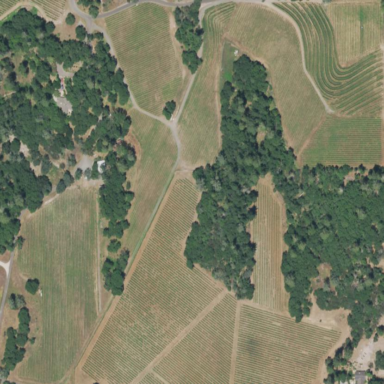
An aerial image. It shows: Vineyard with wine grapes as the crop.